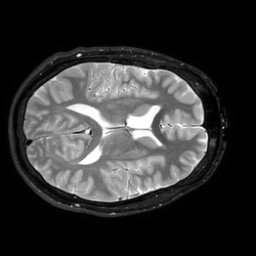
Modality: T2w
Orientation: axial
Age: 26
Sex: male
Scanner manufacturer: philips
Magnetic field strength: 1.5 T
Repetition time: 2 s
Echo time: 0.2669 s